Question: I'm having an issue with the for iterator subsystem, it appears to be running twice as many iterations as it should. I have an image below of the system I've been experimenting with.
In this instance, the for iterator subsystem should run only five times, correct? It appears to be running ten times as my counter shows. When I change the width of the signal into the For Iterator block, the counter will display twice that number (e.g. if I put in 'ones(2, 1)', the counter will display '4'). The initial condition of the unit delay block is '0'.
What am I not understanding about the For Iterator subsystem? Why does it seem to be running twice for every iteration?

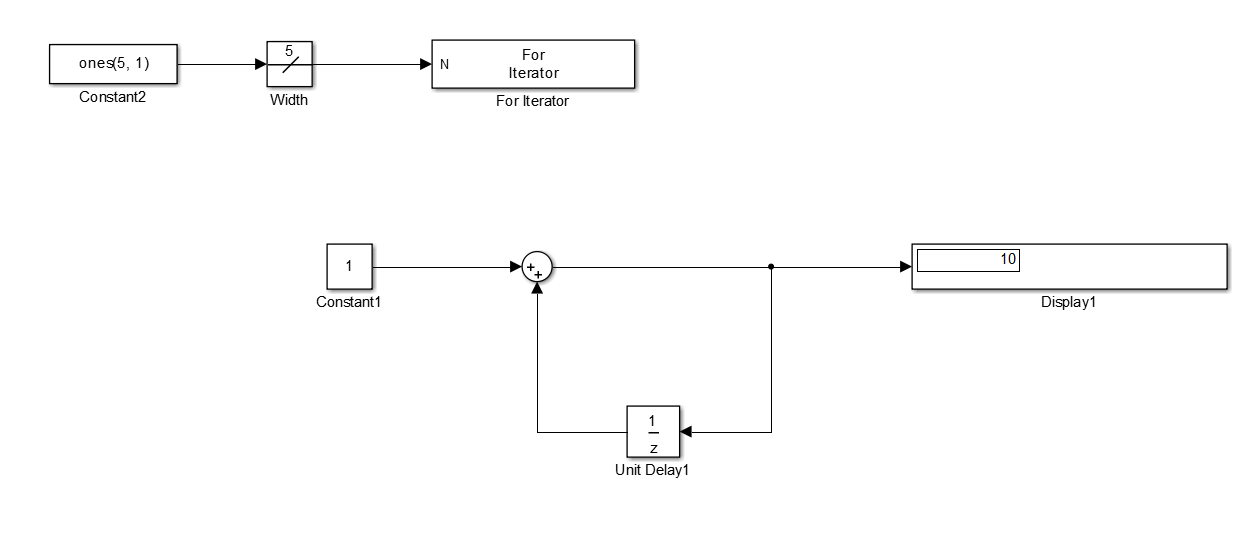
Answer: It appears that you have the "States when starting" property set to "held" and that the simulation is running for 2 time steps. At the first simulation time step the counter counts from 0 to N, then at the second time step it counts from N to 2*N.
Change the "States when starting" property to "reset" and you'll see what you expect.